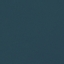
Label: SeaLake